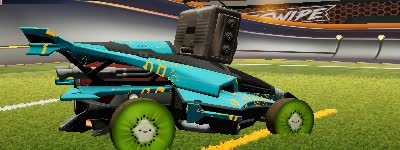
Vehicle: aftershock